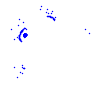
Particle: kaon